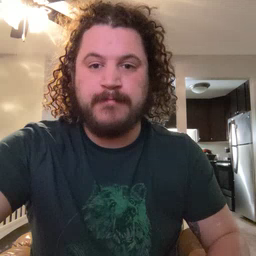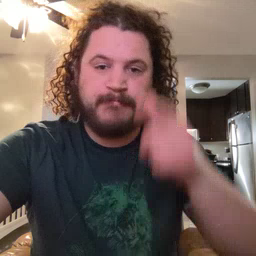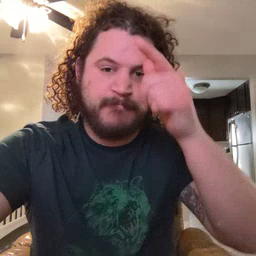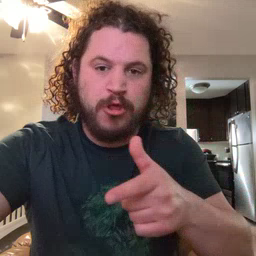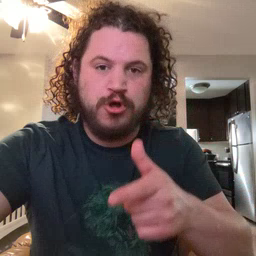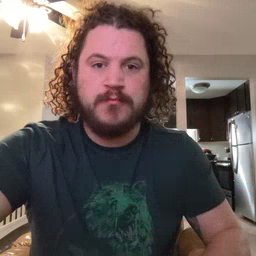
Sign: brother